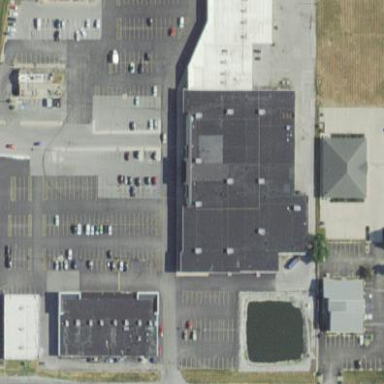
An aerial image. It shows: Retail building.